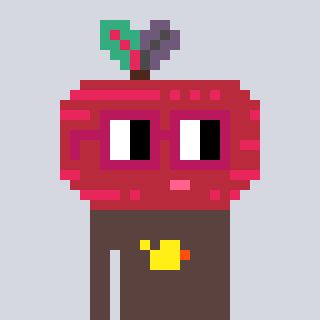
a pixel art character with square dark red glasses, a beet-shaped head and a darkbrown-colored body on a cool background